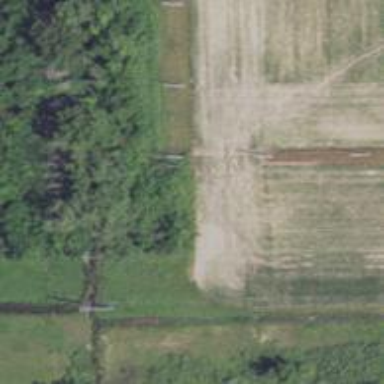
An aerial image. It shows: Power pole.